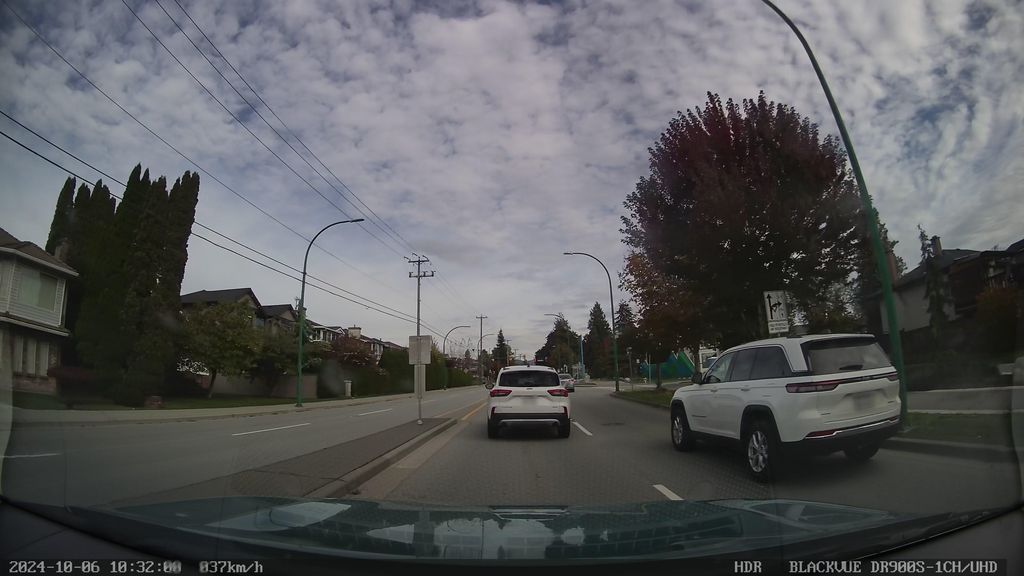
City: vancouver